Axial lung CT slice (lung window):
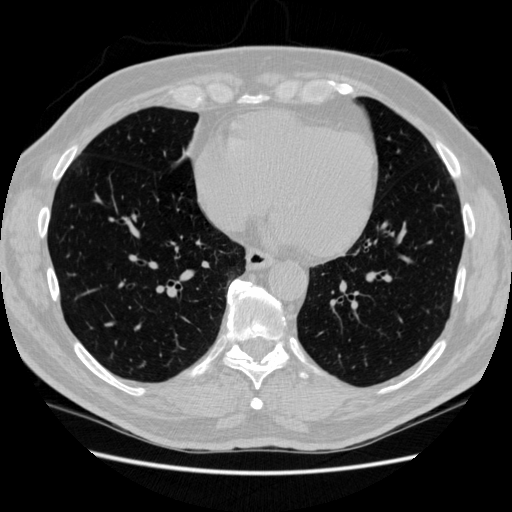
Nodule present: no